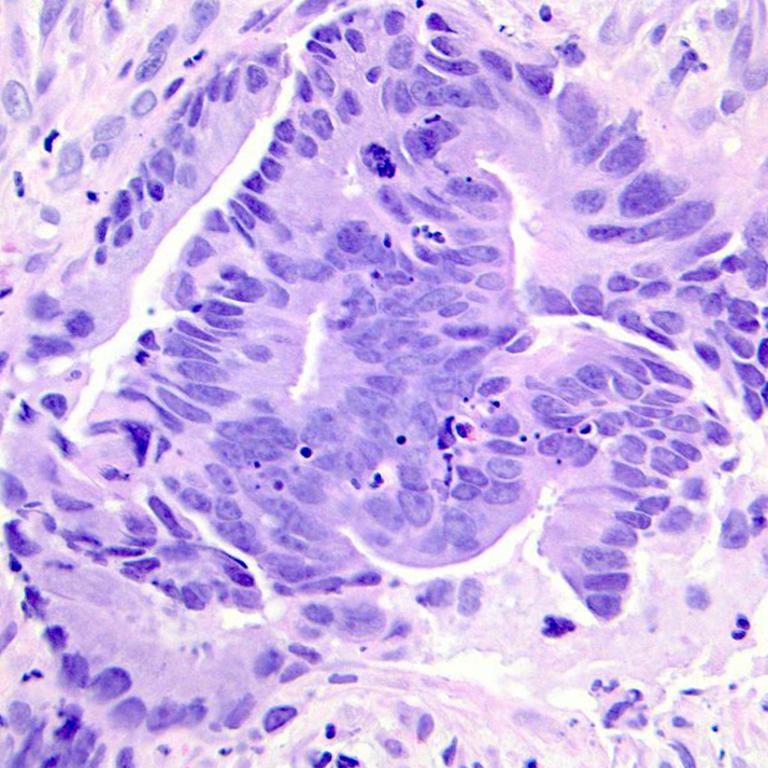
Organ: colon
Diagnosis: adenocarcinomas